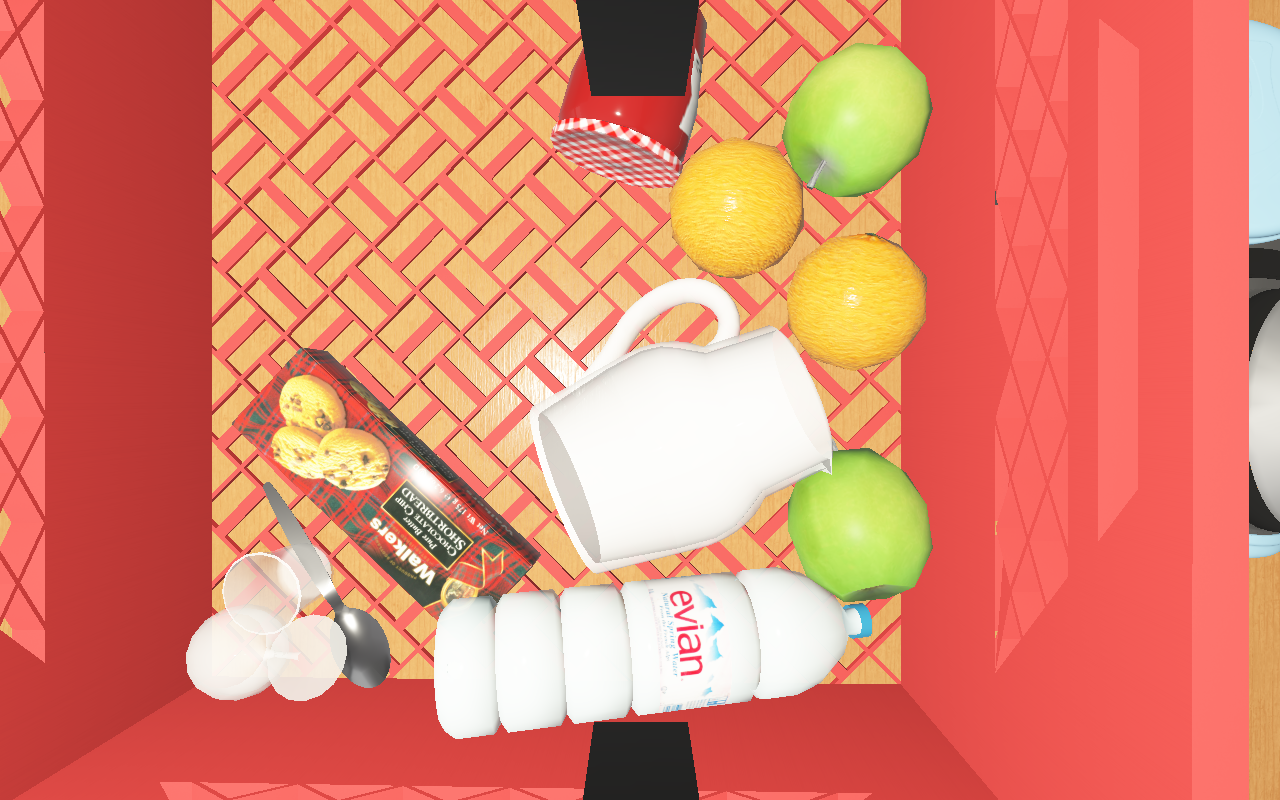
Objects in the scene:
carafe
apple
apple
orange
glass
wineglass
cereal box